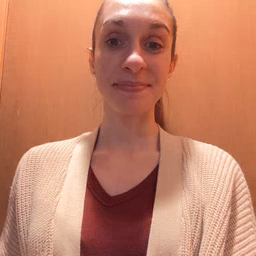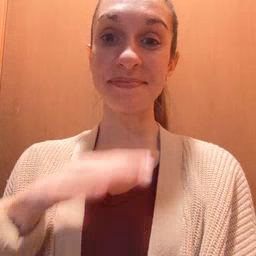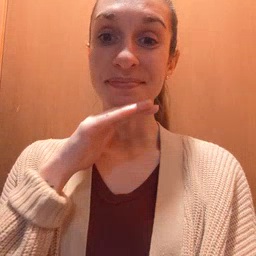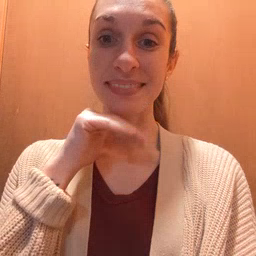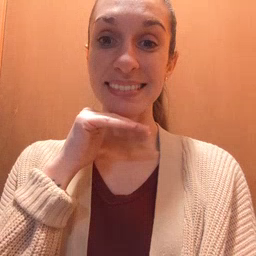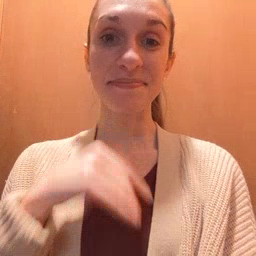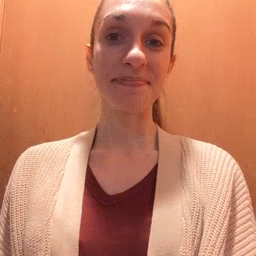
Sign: pig